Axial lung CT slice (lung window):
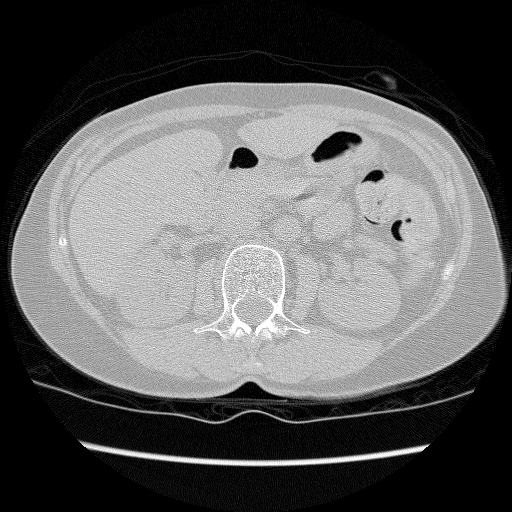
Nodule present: no